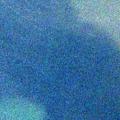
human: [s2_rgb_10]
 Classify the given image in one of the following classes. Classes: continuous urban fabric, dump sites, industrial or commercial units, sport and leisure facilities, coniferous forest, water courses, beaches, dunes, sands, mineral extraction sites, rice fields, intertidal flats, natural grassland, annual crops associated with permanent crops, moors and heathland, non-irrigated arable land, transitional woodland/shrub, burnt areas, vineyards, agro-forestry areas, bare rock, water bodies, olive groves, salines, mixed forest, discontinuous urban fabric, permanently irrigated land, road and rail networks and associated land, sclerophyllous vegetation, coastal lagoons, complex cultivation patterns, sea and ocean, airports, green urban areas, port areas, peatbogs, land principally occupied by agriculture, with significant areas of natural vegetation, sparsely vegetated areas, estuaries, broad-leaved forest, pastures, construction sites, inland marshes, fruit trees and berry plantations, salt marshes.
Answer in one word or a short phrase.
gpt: coastal lagoons